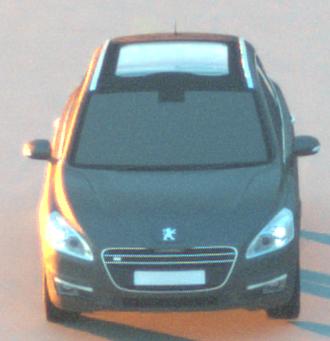
Make: Peugeot
Model: 508 SW 120 VTi
Detailed model: 508 (I) SW
Model produced from: 2011/03
Model produced until: 2014/05
Doors: 5
Color: gray
Road condition: dry road
Daytime: sunrise or sunset
Contrast: medium contrast